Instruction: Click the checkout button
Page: cart
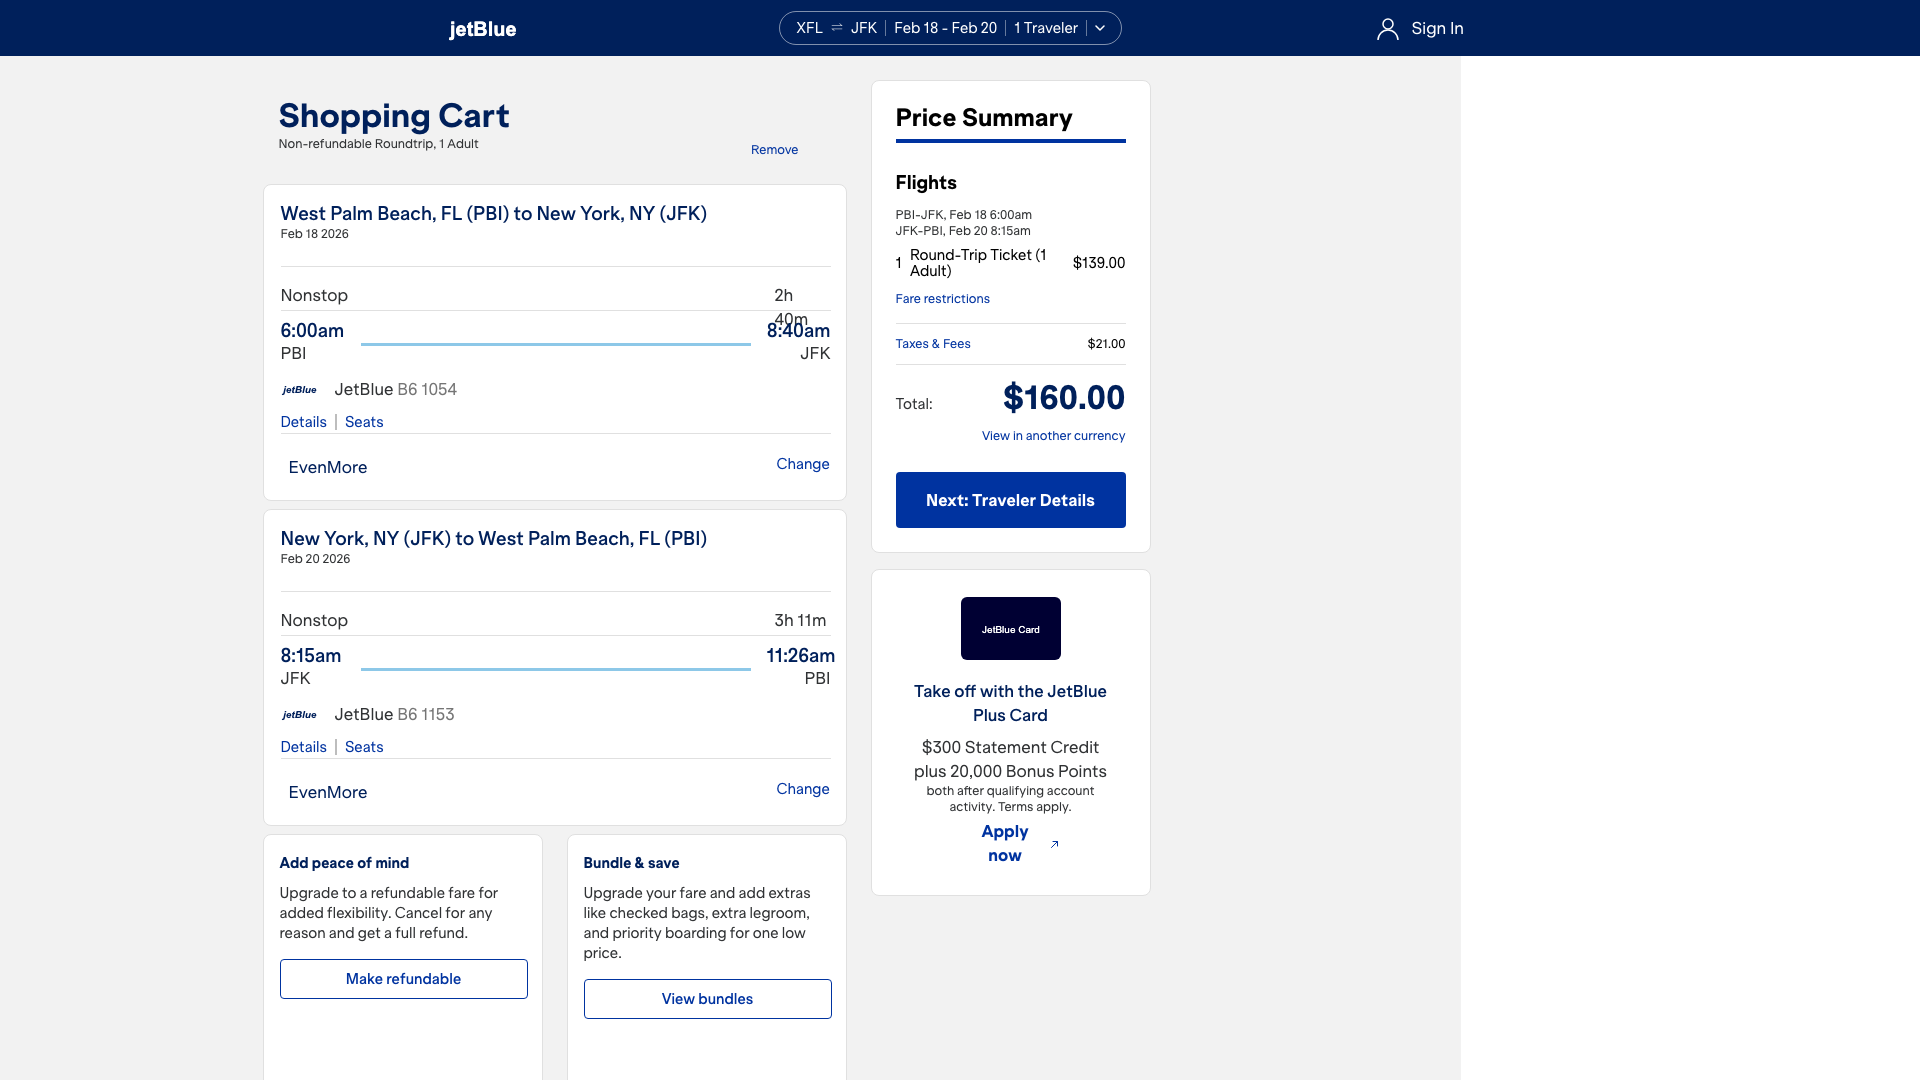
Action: click